八年级 · 度量几何学
在 $\triangle A B C$ 中, $D, E$ 分别是 $A C 、 B C$ 上的点, 过点 $D$ 作 $D F \perp A B, D G \perp B C$, 垂足分别是点 $F, G$,连接 $D E$, 若 $D F=D G, B E=D E$, 则下面三个结论: (1) $B F=B G$; (2) $D E / / B F$; (3) $\triangle A D F \cong \triangle C D G$.其中正确的是 $(\quad ＼quad)$

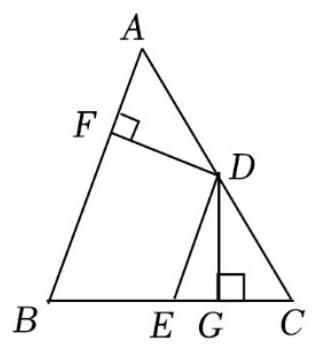
A. (1)(3)
B. (2)(3)
C. (1)(2)
D. (1)(2) (3)
答案: C